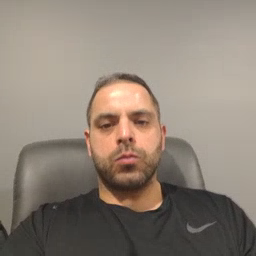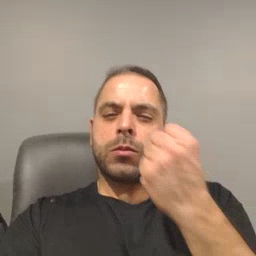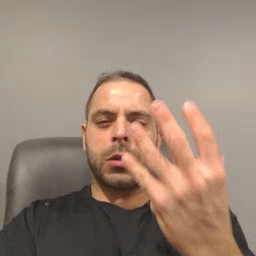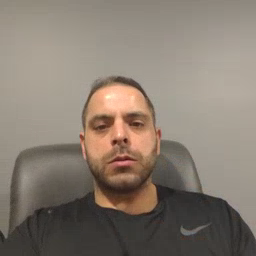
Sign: many